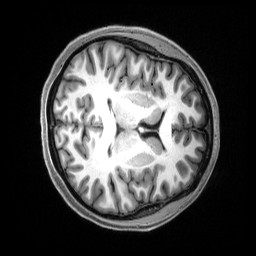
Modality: T1w
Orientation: axial
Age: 20
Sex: female
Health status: healthy
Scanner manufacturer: siemens
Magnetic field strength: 3 T
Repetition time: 2.5 s
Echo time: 0.00222 s